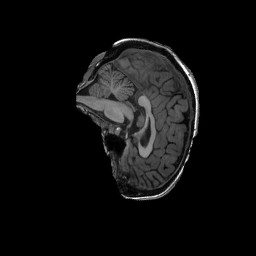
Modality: T1w
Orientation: sagittal
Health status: ill
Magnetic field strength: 3 T